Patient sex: M
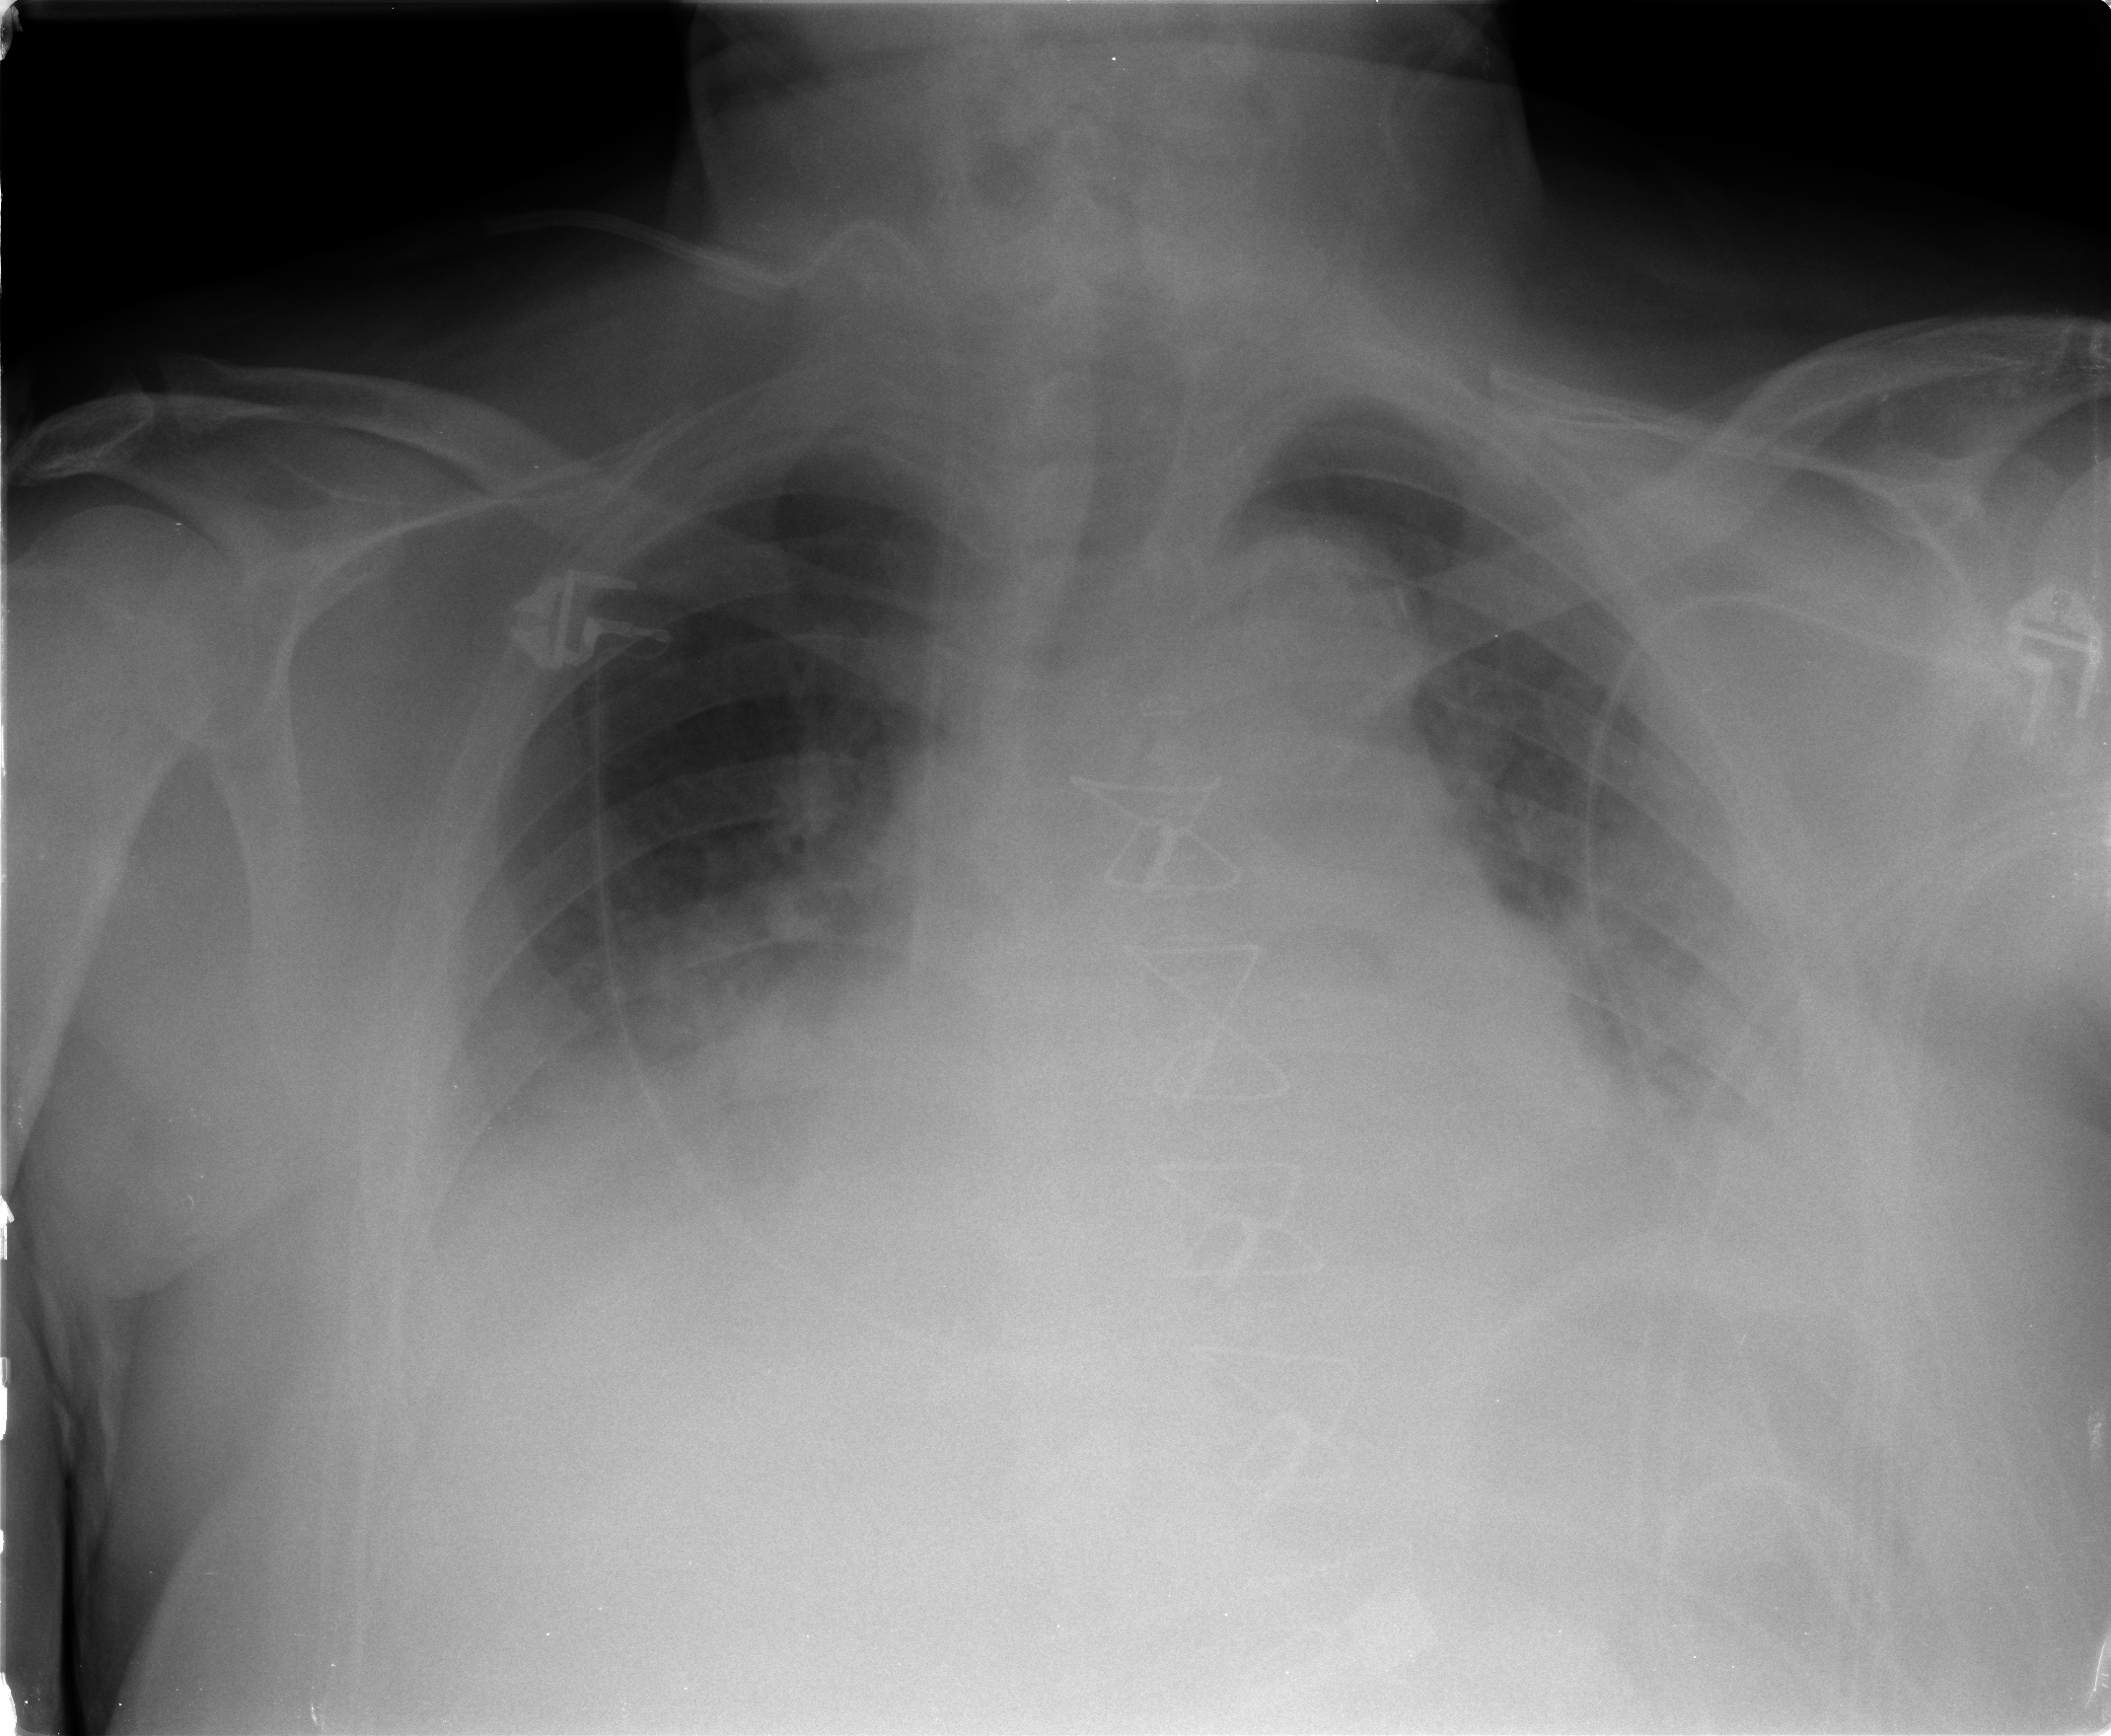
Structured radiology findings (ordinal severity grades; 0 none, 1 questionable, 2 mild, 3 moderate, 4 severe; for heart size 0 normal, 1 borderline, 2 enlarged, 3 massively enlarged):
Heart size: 2
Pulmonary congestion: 2
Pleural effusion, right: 2
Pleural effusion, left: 2
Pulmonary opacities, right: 2
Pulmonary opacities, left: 2
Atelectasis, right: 2
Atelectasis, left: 2